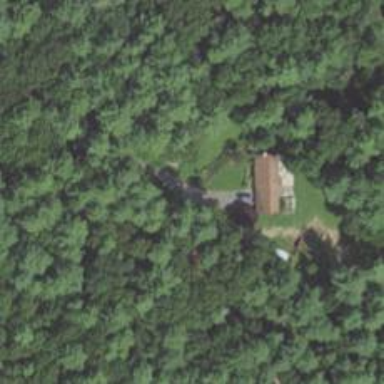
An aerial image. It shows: Driveway.